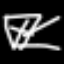
Label: diamond